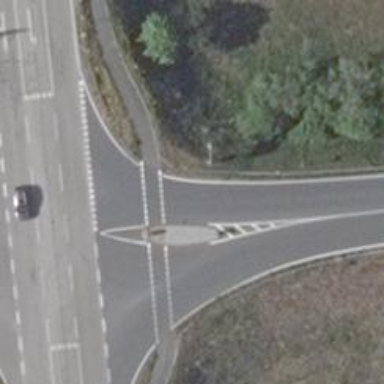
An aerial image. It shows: Motorroad with trunk link.